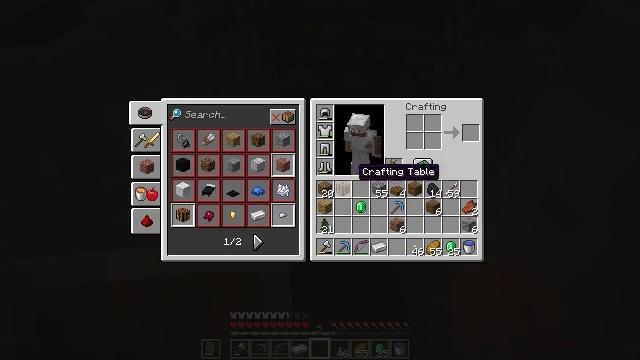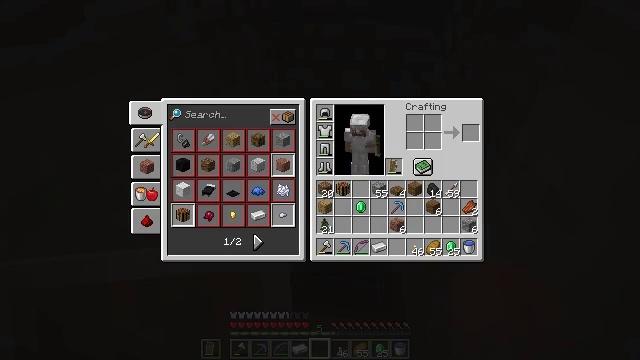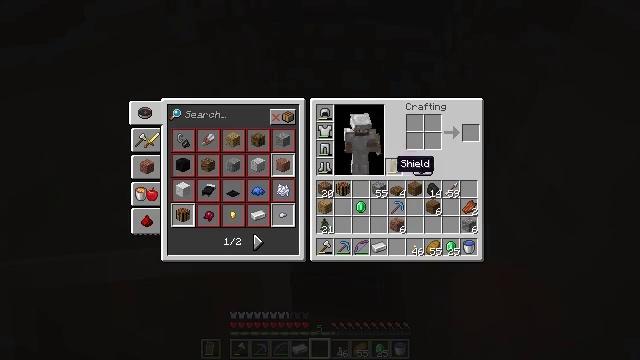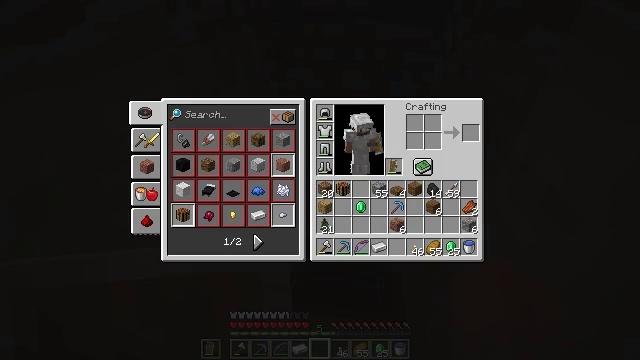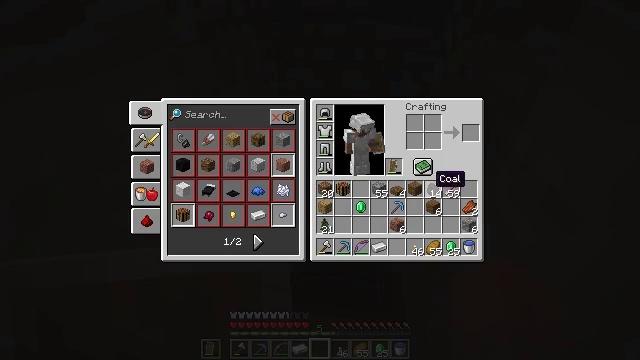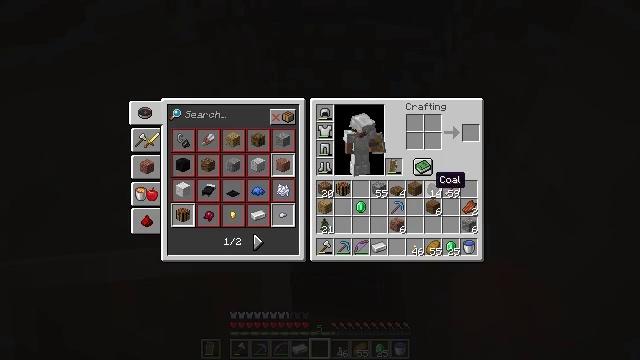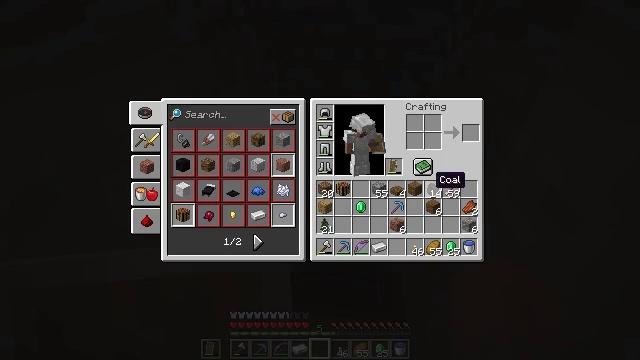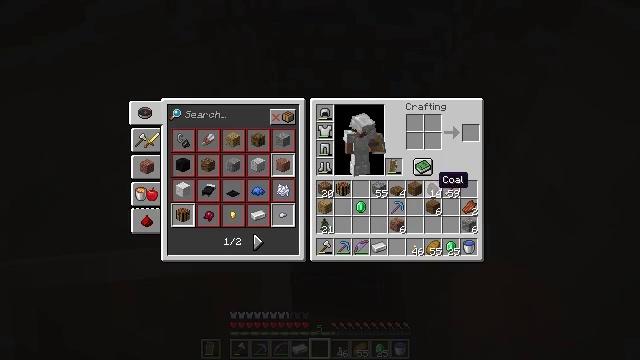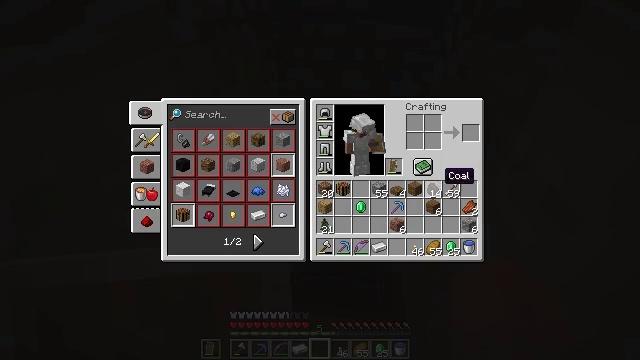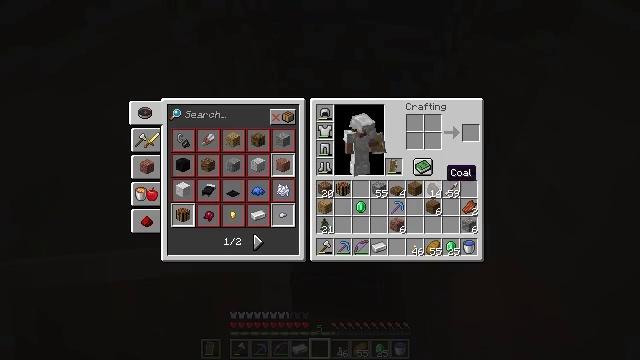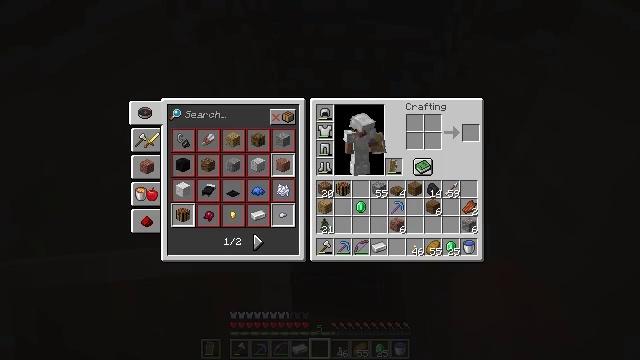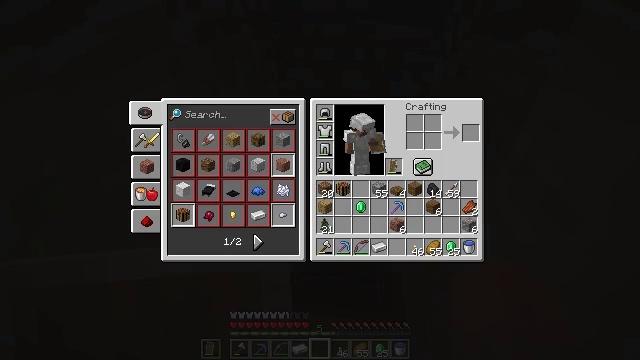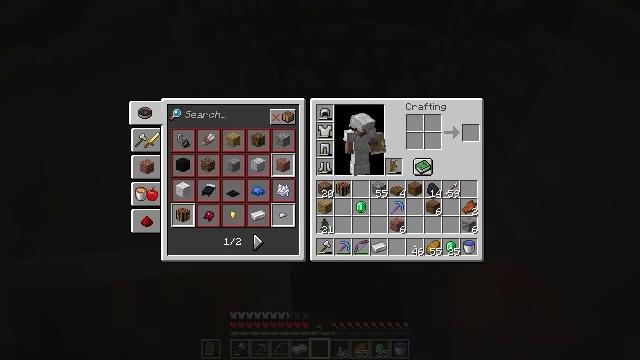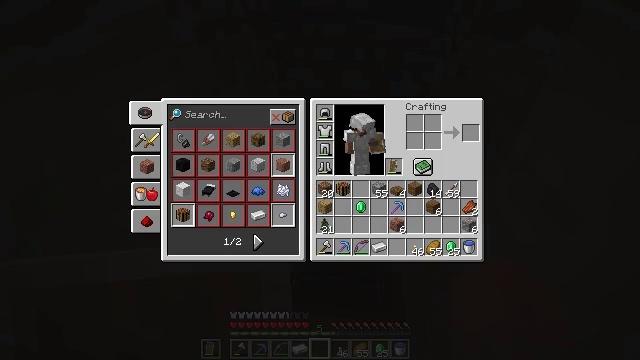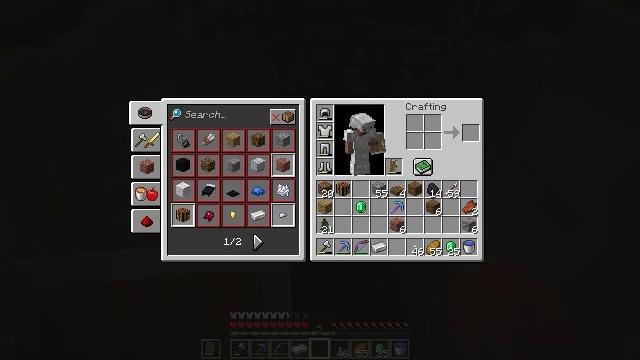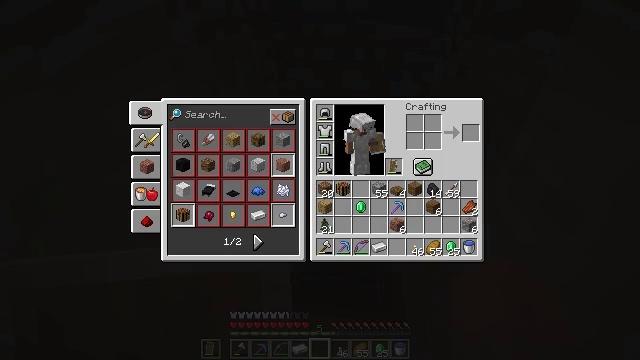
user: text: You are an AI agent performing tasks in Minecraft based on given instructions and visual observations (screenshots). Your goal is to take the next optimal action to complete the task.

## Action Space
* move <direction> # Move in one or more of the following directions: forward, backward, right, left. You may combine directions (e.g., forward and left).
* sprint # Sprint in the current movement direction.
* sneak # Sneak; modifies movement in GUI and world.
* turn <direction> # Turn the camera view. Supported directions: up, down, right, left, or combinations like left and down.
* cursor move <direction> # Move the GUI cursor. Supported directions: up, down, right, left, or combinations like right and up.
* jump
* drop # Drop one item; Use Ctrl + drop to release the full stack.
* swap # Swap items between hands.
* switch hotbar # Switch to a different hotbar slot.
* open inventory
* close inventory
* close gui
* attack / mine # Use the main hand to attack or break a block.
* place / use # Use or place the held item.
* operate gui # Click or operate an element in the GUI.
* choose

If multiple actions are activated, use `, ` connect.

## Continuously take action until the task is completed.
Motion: motion action
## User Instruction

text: Break the composter to recycle it.
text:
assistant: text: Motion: cursor move right
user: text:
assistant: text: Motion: cursor move right
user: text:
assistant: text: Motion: cursor move right
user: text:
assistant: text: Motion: cursor move right and down
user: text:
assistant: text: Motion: no_op
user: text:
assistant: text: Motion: no_op
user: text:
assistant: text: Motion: no_op
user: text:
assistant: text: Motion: no_op
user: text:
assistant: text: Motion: no_op
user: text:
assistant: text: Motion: no_op
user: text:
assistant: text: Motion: no_op
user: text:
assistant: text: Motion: no_op
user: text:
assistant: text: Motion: no_op
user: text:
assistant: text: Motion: no_op
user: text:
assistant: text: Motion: no_op
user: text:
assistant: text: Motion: no_op
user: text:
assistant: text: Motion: no_op
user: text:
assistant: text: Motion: no_op
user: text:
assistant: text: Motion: no_op
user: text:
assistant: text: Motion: no_op
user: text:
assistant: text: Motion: no_op
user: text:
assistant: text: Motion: no_op
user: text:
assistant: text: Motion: no_op
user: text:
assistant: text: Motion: no_op
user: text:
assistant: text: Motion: no_op
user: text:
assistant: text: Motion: no_op
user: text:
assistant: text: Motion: no_op
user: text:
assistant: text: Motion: no_op
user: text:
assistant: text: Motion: no_op
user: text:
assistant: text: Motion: no_op